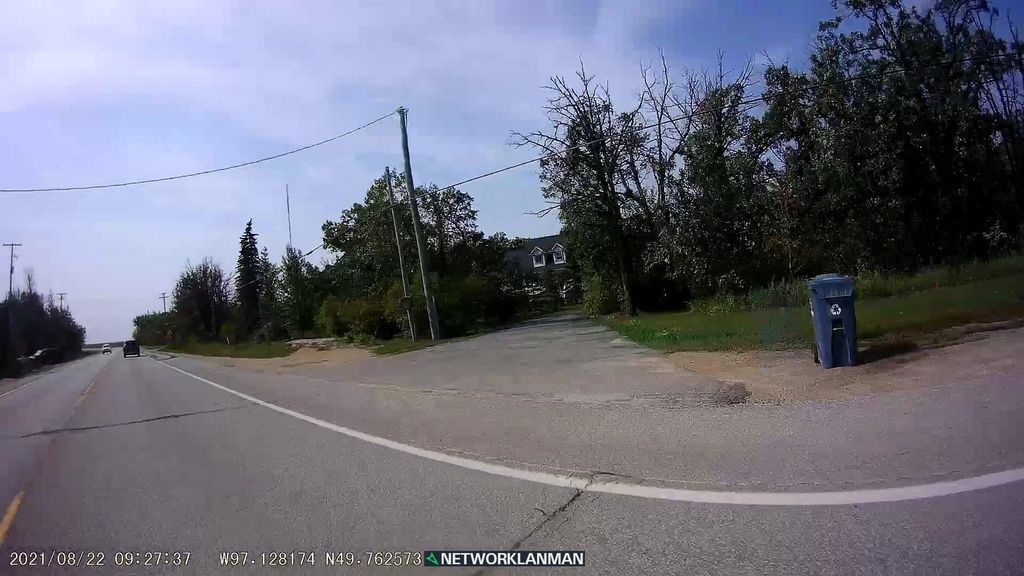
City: winnipeg